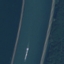
Land use / land cover: River